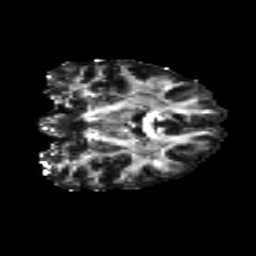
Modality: FA
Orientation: coronal
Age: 33
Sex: female
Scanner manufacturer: siemens
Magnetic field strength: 3 T
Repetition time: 8.8 s
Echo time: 0.085 s